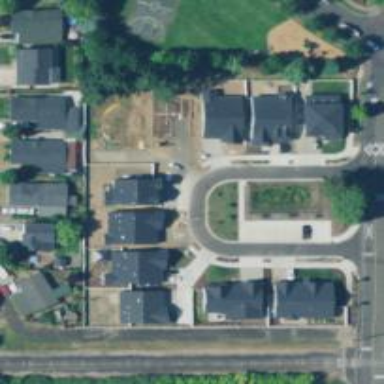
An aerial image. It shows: Residential road with sidewalk on the left.